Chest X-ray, PA view. Patient: 43 years old, sex M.
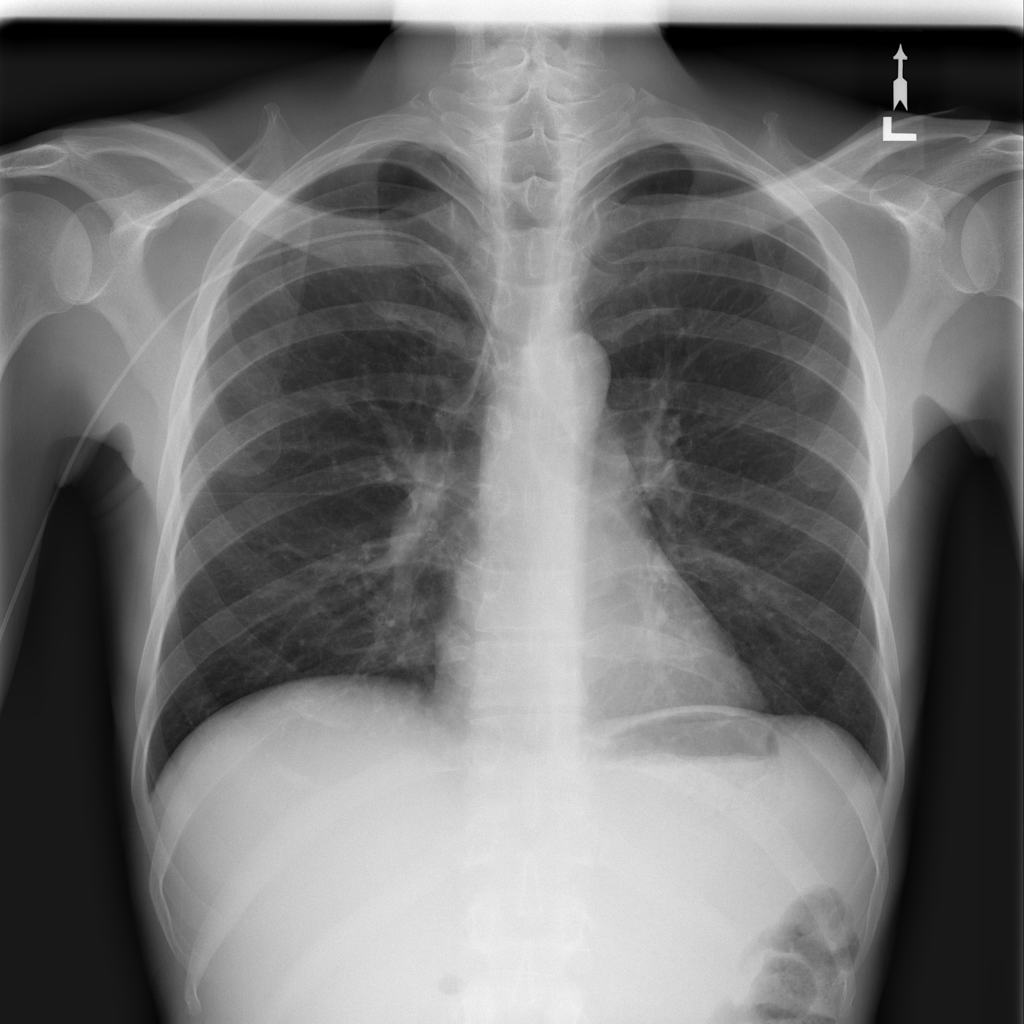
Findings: Infiltration